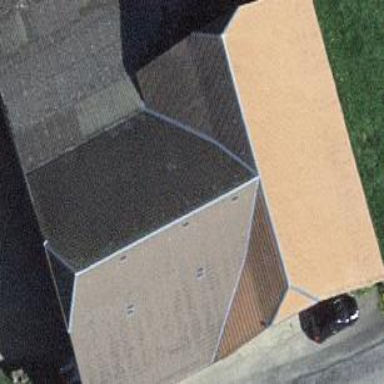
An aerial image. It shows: Shed building.